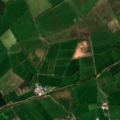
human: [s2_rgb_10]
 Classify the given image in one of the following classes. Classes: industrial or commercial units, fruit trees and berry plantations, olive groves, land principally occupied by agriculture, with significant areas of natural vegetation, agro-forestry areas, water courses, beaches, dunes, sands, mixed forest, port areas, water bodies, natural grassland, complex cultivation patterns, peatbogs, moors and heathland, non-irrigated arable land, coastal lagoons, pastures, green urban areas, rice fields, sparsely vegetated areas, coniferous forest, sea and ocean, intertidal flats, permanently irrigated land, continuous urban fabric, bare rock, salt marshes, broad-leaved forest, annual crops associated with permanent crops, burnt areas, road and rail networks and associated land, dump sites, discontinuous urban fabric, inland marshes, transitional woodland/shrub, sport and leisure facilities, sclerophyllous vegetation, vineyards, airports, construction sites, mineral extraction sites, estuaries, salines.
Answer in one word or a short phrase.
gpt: non-irrigated arable land, pastures, coniferous forest, mixed forest